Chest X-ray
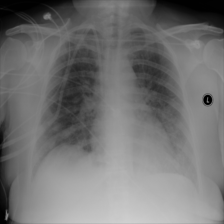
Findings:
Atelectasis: negative
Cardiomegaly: negative
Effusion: negative
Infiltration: positive
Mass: negative
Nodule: negative
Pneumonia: positive
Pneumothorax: negative
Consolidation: negative
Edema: positive
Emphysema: negative
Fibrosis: negative
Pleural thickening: negative
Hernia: negative